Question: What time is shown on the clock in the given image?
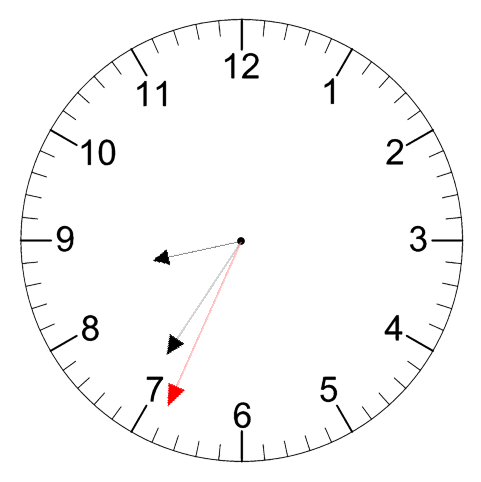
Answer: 08:35:34